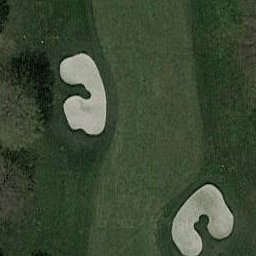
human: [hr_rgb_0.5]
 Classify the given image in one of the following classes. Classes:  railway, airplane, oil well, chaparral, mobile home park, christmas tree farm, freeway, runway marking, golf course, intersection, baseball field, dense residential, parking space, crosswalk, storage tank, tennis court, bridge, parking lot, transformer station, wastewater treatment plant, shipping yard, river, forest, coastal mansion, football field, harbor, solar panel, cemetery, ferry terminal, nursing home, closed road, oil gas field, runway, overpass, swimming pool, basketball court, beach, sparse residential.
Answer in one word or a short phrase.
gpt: golf course